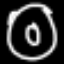
Label: donut